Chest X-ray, PA view. Patient: 43 years old, sex F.
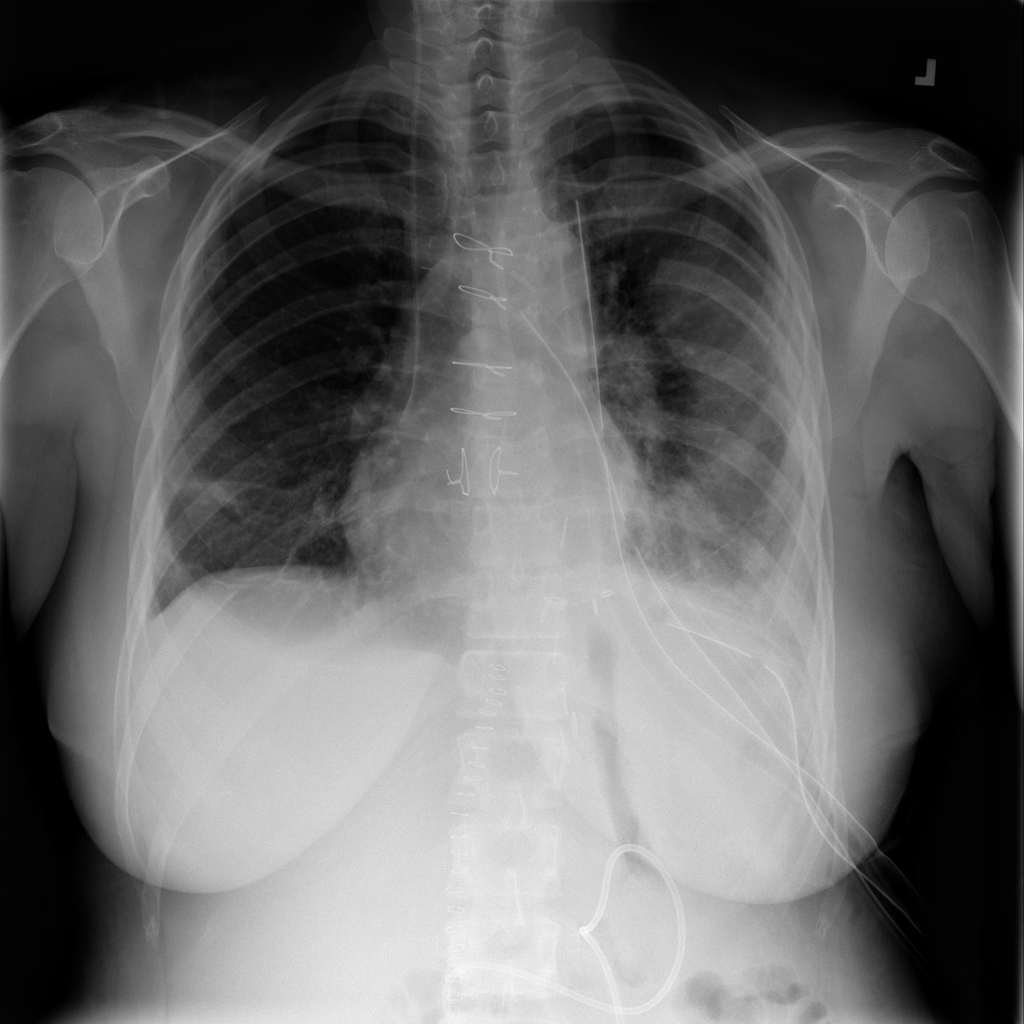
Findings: Atelectasis, Effusion